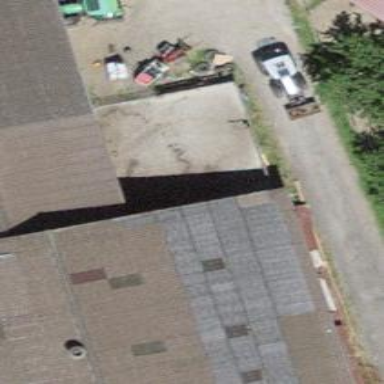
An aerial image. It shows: Rural barn.